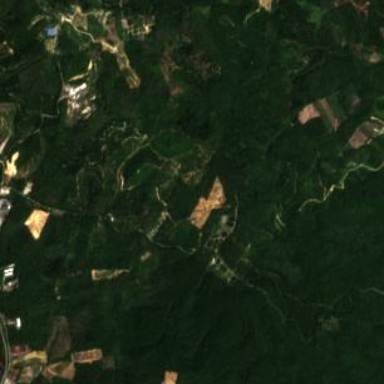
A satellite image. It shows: Forest dominated by rubber trees.